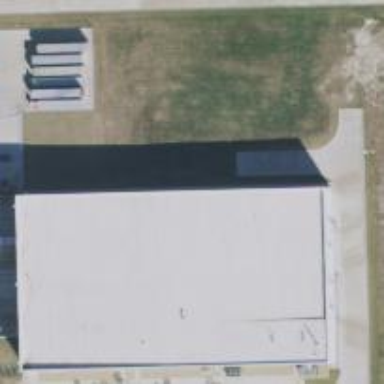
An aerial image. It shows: Industrial building.